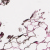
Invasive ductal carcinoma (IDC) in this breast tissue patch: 0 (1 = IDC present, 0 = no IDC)